Interaction volume radius: 10 \u00c5
Interaction volume height: 10 \u00c5
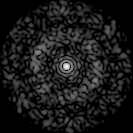
Disorder parameter: 0.8121